Question: LINQPad is great for quickly looking for results with its awesome "Dump" method.
However, when I am looking on a dictionary that holds an array (or an object), I see it like that:

To actually see the value in each row, I have to click "Value", which opens a new tab. I'd really like a way to see all the values expanded in one view.
Is that possible?
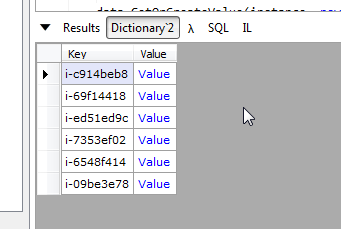
Answer: I found it what I was looking for. I had to switch to "Results to rich text" (CTRL+SHIFT+T). However, at that view I still couldn't see the values properly:

However, that turned out to be because I did '.Dump(0)' instead of just '.Dump()'. Wit that fixed, I was able to expand the dictionary and see the whole picture: